Aerial crown-view tile of a tropical tree (Barro Colorado Island, Panama), acquired 20241014:
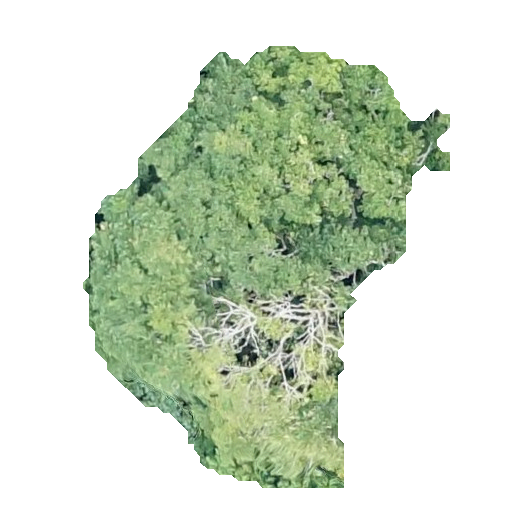
Species: Jacaranda copaia
GBIF accepted scientific name: Jacaranda copaia
Crown area: 156.503 m²